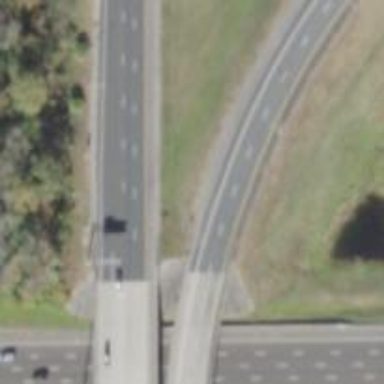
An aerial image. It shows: Asphalt motorway link.